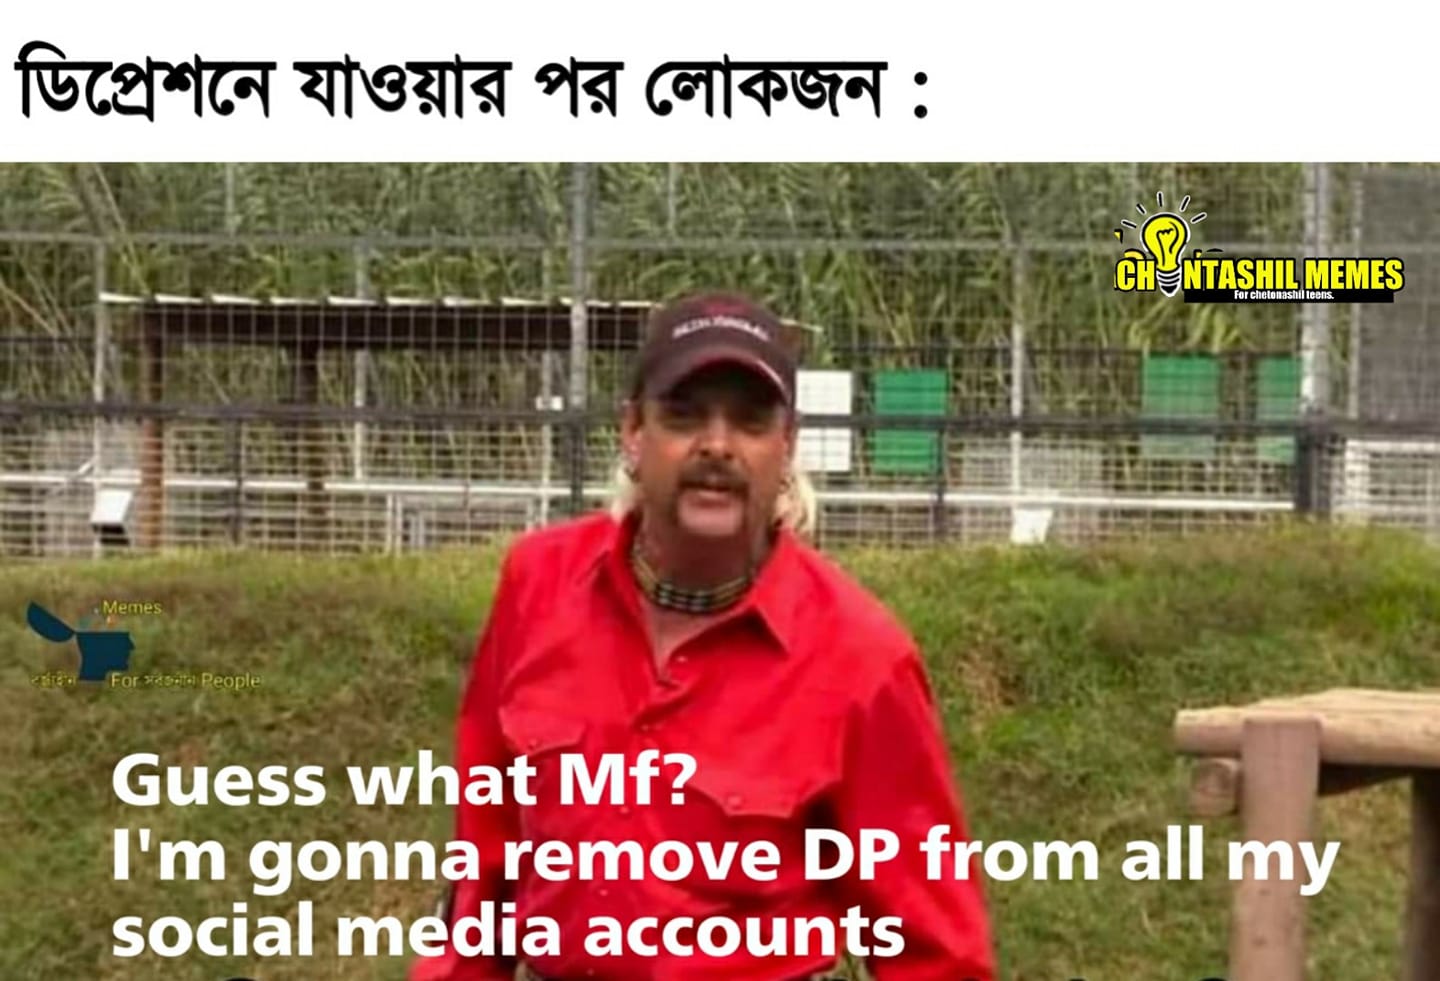
Caption:  ডিপ্রেশনে যাওয়ার পর লোকজন :   Guess what Mf?  I'm gonna remove DP from all my social media accounts
Label: non-hate